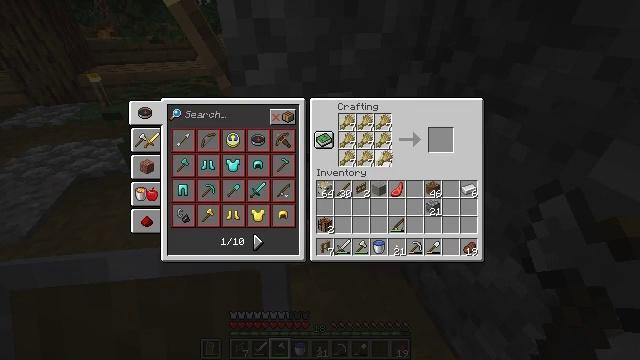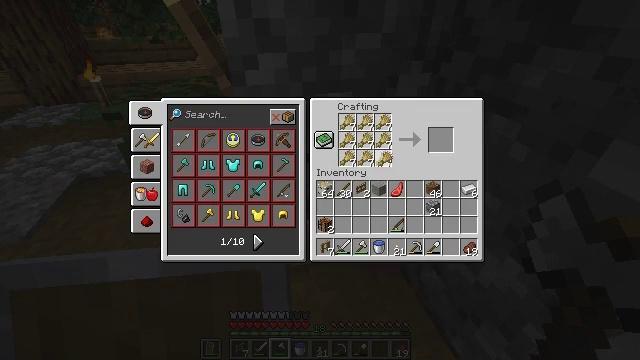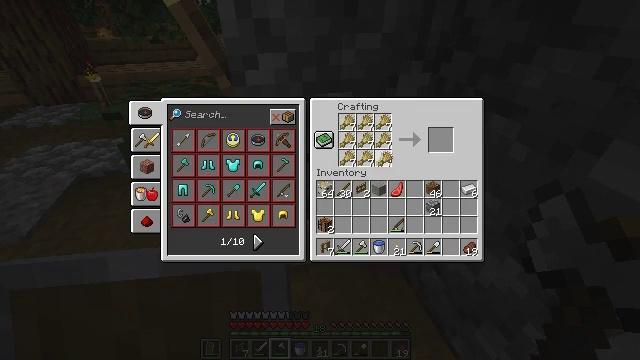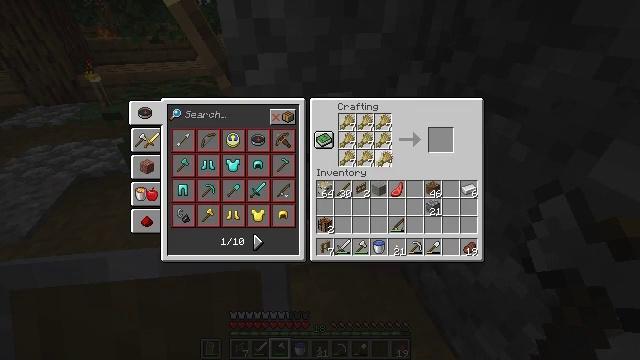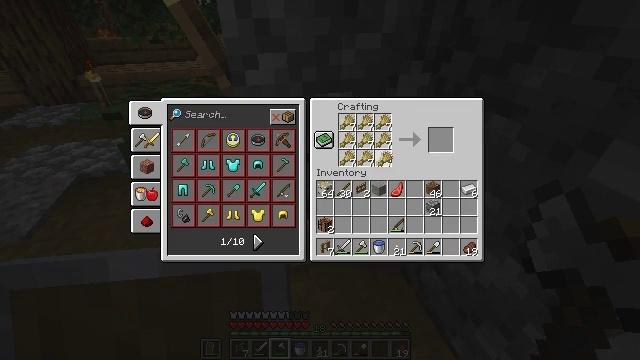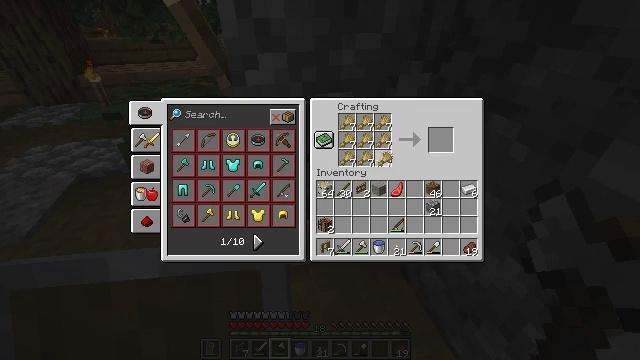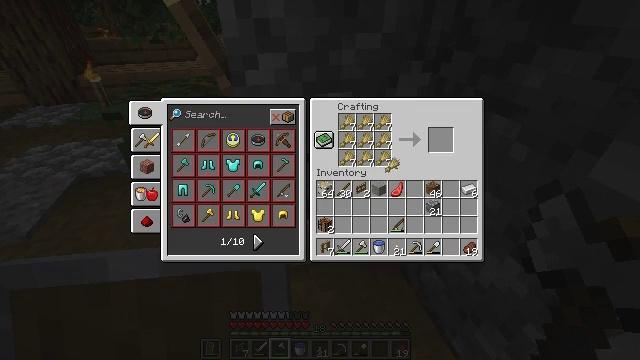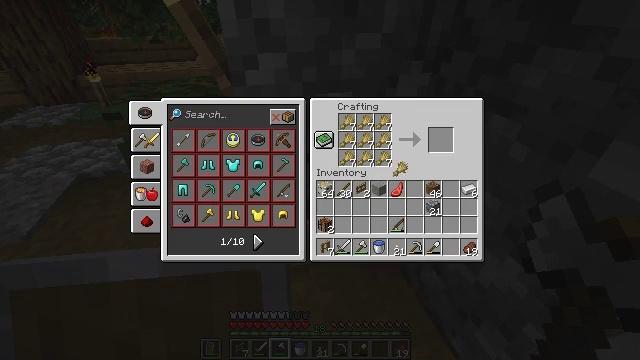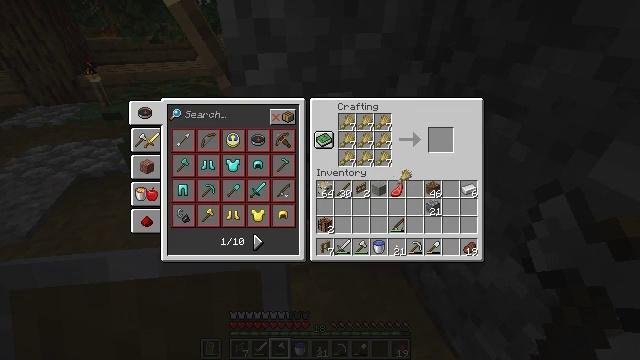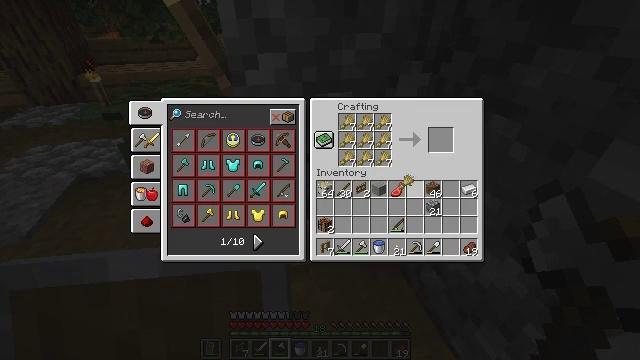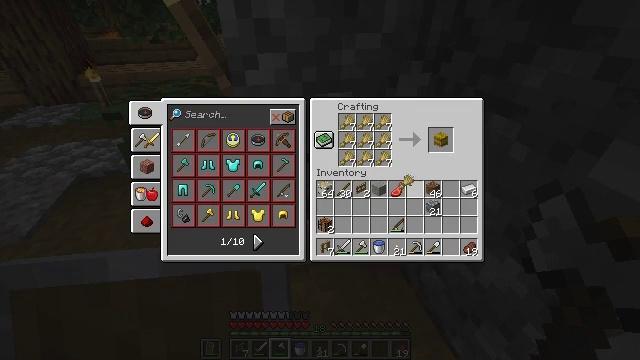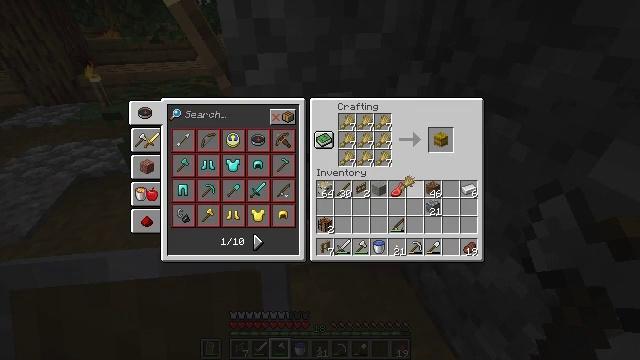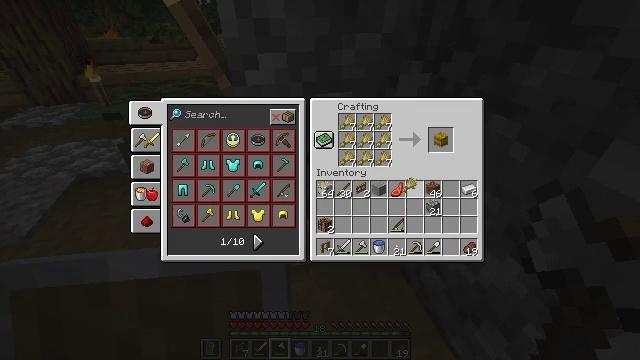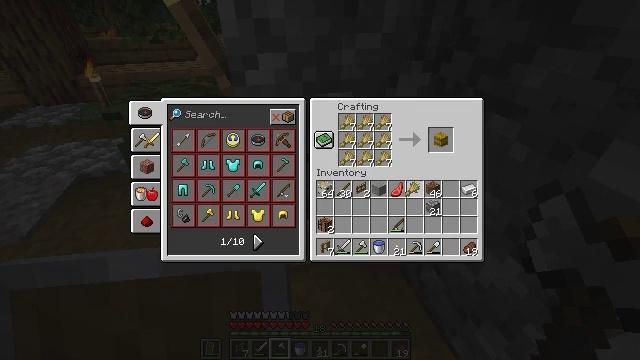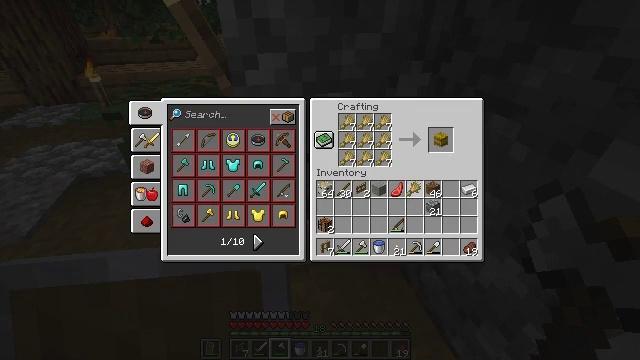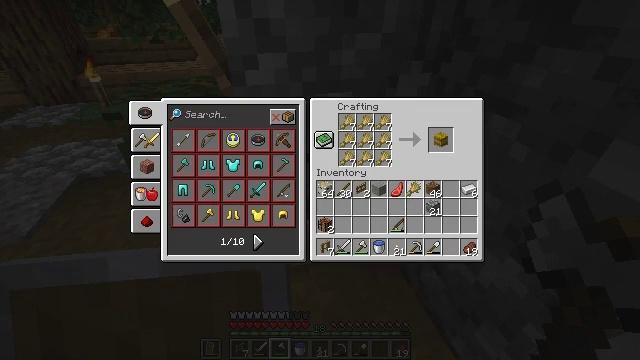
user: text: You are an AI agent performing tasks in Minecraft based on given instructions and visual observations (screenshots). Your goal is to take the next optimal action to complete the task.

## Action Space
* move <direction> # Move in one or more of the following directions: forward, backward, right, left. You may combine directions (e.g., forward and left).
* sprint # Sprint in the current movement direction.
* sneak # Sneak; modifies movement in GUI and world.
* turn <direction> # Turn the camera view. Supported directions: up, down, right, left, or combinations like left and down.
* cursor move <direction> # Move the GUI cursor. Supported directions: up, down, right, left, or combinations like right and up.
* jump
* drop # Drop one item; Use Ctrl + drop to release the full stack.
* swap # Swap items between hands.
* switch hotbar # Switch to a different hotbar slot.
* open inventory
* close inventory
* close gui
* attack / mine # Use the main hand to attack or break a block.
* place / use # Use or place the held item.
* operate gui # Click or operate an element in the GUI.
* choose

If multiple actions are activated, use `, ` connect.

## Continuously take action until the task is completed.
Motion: motion action
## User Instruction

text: Craft a hay block in the crafting table with wheat.
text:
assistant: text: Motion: operate gui
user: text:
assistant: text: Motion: operate gui
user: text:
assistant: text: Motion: operate gui
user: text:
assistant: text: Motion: operate gui
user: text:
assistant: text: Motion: no_op
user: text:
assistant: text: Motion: no_op
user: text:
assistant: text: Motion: cursor move right
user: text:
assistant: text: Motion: cursor move down
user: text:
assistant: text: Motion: no_op
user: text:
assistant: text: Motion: no_op
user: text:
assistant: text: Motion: no_op
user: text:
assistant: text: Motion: no_op
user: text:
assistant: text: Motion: no_op
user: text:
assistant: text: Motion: no_op
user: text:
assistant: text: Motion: no_op
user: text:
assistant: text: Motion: no_op
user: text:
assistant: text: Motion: operate gui
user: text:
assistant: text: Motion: operate gui
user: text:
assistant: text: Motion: cursor move up
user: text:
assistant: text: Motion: cursor move right and up
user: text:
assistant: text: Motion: cursor move up
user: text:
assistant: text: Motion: cursor move up
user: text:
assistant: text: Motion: no_op
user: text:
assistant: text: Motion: no_op
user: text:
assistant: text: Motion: no_op
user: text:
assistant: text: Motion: no_op
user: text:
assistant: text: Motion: no_op
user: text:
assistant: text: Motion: no_op
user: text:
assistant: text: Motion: no_op
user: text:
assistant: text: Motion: no_op